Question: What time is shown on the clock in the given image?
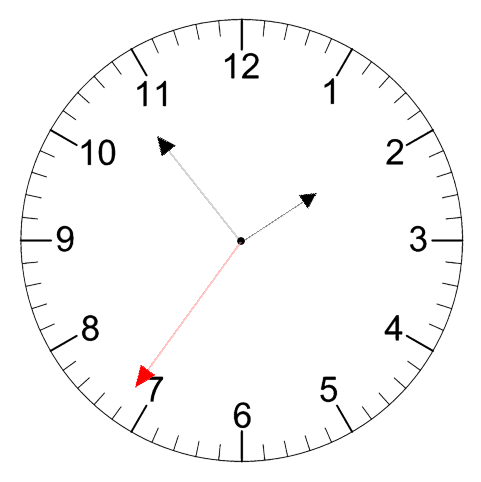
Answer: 01:53:36